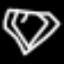
Label: diamond